Question: I think I've solved implementation of rendering borders/outlines over meshes in Three.js, a technique many games use for highlighting objects/characters.
Diablo 1 and 3 for example

<URL>.
Now what remains to be done are animated meshes (for characters etc). The problem is, skinned mesh is animated with a vertex shader and I also used a shader to scale (displace) the mesh out along the normals. It might be pretty straight-forward but unfortunately my math skills are pretty much non-existent.
## The problem
So to have the meshes scaled up AND animated in the shader, here are the two equations that I think need to be merged:
From the skinning shader:
'''
mvPosition = modelViewMatrix * skinned
gl_Position = projectionMatrix * mvPosition
'''
From the displacement shader:
'''
mvPosition = modelViewMatrix * vec4( position + normal * offset, 1.0 )
gl_Position = projectionMatrix * mvPosition
'''
## Demo
Updated (with GoodGuy's equation):
Here is the <URL>.
Here you can find the <URL>.
The inner figure is regular skinned animation, the outline is the new equation which doesn't quite fit yet.
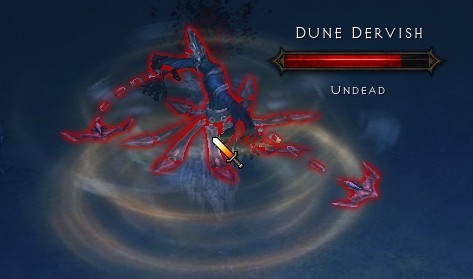
Answer: Thanks to WestLangley and GuyGood, here is the solution:
<URL>
'''
mvPosition = modelViewMatrix * (vec4( skinned.xyz + normal * offset, 1.0 ))
'''
One technical problem might be that normals are not updated. For details, read through the discussion thread below the original post.
Update for r73: <URL>